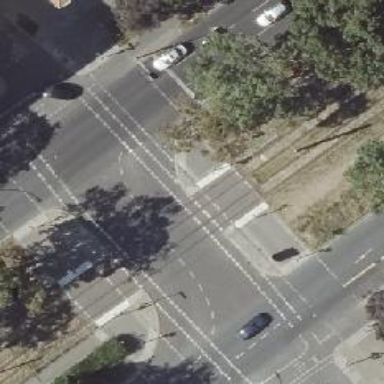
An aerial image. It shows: Footway located on traffic island.